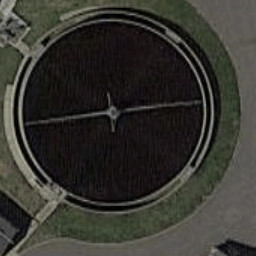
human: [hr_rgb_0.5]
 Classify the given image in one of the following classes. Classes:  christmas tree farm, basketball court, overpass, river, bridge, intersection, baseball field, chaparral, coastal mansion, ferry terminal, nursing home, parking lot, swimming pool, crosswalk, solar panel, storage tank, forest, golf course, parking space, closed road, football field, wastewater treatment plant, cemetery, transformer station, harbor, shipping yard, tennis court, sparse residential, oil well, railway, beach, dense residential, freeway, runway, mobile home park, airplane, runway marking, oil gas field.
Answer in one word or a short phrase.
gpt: wastewater treatment plant